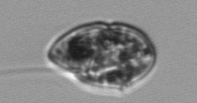
Label: Gyrodinium